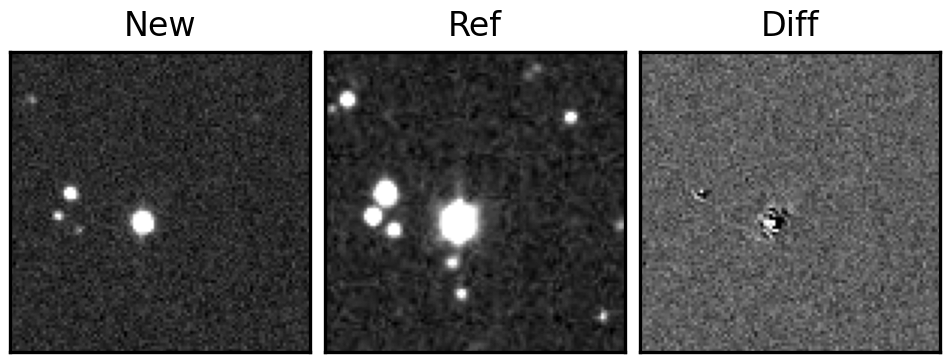
Label: bogus